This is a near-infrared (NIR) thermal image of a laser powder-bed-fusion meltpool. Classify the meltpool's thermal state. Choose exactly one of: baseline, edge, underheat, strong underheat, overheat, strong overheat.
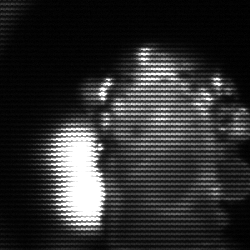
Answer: strong underheat